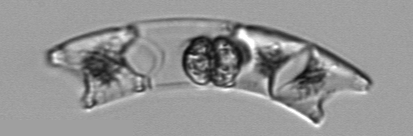
Label: Eucampia